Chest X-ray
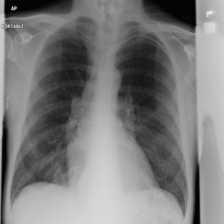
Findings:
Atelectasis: negative
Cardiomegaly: negative
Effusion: negative
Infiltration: positive
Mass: negative
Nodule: negative
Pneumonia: negative
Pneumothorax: negative
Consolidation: negative
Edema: negative
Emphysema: negative
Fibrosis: negative
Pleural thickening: negative
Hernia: positive